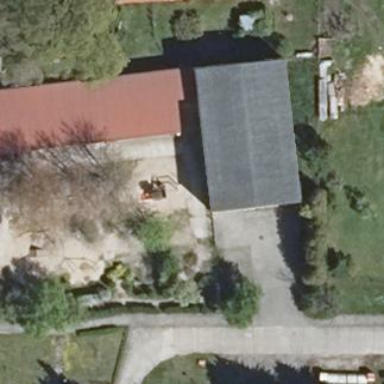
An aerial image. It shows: Kindergarten building.